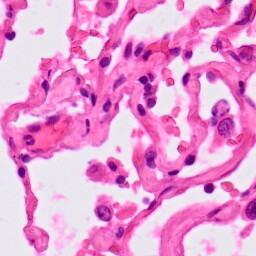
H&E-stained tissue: Lung